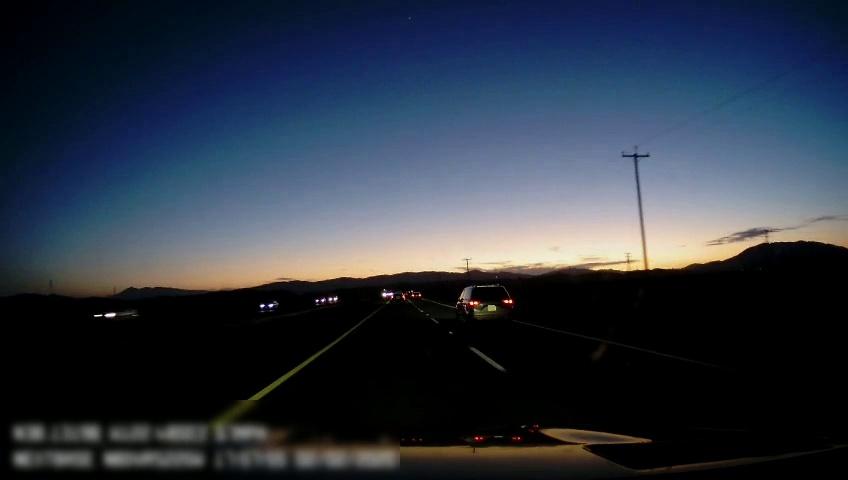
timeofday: Dusk/Dawn/Twilight
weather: Sunny
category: Drivable Space
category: Vehicles | Car
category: Vehicles | Car
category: Vehicles | Car
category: Vehicles | Car
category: Vehicles | SUV
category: Vehicles | SUV
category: Vehicles | SUV
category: Lanes | Alternate Lane
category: Lanes | Current Lane
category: Lanes | Current Lane